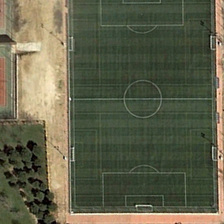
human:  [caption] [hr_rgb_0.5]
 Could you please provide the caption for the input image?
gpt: a football field is near several green trees and a row of cars .

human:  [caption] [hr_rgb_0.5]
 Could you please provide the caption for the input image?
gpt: a football field is near several green trees and a row of cars .

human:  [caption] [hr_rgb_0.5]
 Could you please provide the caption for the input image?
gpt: a football field is near several green trees and a row of cars .

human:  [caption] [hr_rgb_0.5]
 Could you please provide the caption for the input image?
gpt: a football field is near several green trees and a row of cars .

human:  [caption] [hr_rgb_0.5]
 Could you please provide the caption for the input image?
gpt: a football field is near several green trees and a row of cars .